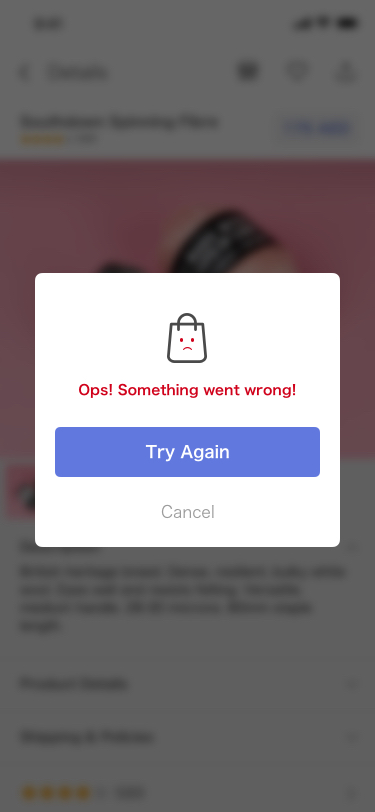
Text in this UI design:
175 AED
Southdown Spinning Fibre
589
Details
589
Shipping & Policies
Product Details
British heritage breed. Dense, resilient, bulky white wool. Dyes well and resists felting. Versatile, medium handle. 28-30 microns. 80mm staple length.

Because it resists felting, Southdown is great for socks (3 ply is the best) and children’s clothing.

This is a nicely prepared top that spins easily.
Description
Ops! Something went wrong!